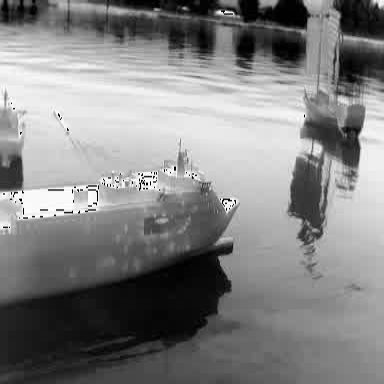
There is a sailboat in the infrared image.